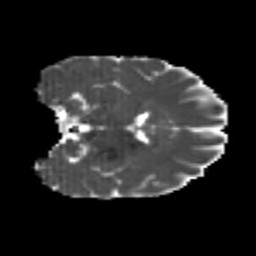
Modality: MD
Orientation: coronal
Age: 26
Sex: female
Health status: healthy
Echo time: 0.074 s